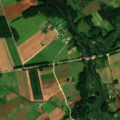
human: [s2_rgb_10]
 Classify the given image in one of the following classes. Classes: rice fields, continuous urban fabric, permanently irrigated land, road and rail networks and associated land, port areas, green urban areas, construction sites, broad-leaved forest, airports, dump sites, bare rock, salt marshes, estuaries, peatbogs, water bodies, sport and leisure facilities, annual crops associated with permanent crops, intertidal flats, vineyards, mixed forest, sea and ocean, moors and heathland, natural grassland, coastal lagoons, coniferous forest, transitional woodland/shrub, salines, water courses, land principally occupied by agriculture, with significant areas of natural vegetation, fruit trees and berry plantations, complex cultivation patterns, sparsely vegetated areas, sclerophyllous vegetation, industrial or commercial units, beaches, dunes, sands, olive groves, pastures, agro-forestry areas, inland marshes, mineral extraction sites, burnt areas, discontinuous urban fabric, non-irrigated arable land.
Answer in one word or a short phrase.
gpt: non-irrigated arable land, complex cultivation patterns, land principally occupied by agriculture, with significant areas of natural vegetation, mixed forest, water bodies